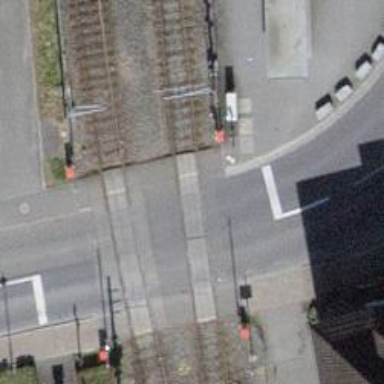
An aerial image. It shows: Full barrier level crossing along the railway.